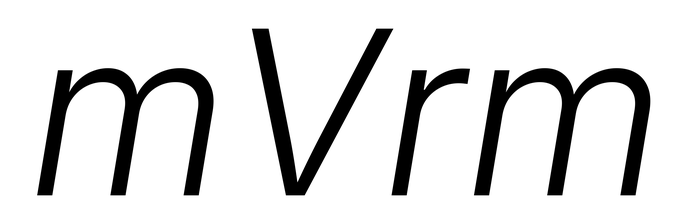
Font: Inter-Italic_Light_Italic